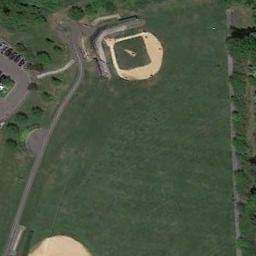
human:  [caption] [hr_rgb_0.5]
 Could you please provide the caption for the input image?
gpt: There is a baseball diamond covered with trees in the middle of grass .

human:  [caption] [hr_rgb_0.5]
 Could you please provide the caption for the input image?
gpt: Two adjacent baseball diamonds on the lawn .

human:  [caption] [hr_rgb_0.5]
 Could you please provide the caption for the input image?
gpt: There is a muddy path by the baseball field .

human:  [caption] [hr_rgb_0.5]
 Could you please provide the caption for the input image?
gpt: There is a small baseball diamond in the grass .

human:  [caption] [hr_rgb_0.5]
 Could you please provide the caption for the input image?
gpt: The baseball diamond is surrounded by grass .